Question: In my application i have 2 uiimageview.one imageview contains the image that user selects either from photo library or take picture from camera.contentmode of this imageview is aspectfit so that image is not stretched if it is of lesser size.There is other imageview which contains image that is border to that first imageview.when user selects a image that is of similar size of imageview then border is appropriate place.but when image is of lesser size border is not coming properly.there is gap between border image and selected photo image.i dont want that gap.How can i fix this?
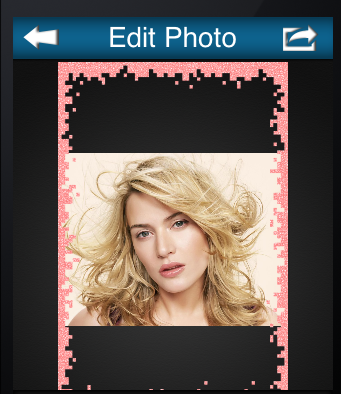
Answer: The issue got solved by using following code:
'''
-(CGRect)frameForImage:(UIImage*)image inImageViewAspectFit:(UIImageView*)imageView
{
float imageRatio = image.size.width / image.size.height;
float viewRatio = imageView.frame.size.width / imageView.frame.size.height;
if(imageRatio < viewRatio)
{
float scale = imageView.frame.size.height / image.size.height;
float width = scale * image.size.width;
float topLeftX = (imageView.frame.size.width - width) * 0.5;
return CGRectMake(topLeftX, 0, width, imageView.frame.size.height);
}
else
{
float scale = imageView.frame.size.width / image.size.width;
float height = scale * image.size.height;
float topLeftY = (imageView.frame.size.height - height) * 0.5;
return CGRectMake(0, topLeftY, imageView.frame.size.width, height);
}
}
'''